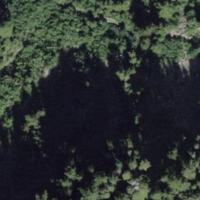
EUNIS habitat code: 43
Species observed at this site:
Ranunculus lanuginosus